Question: I've setup a web site to be localized using Global resources only. I'm having a hard time figuring out why a page is always giving inconsistent behavior every time I trigger a culture change through a drop down list. Here are my resource files:
Resources:

Here is the Base Page that is inherited by all pages:
'''
public partial class BaseWebForm : Page
{
protected override void InitializeCulture()
{
if (Session["UserLanguage"] != null)
{
String selectedLanguage = Session["UserLanguage"].ToString();
UICulture = selectedLanguage;
Culture = selectedLanguage;
CultureInfo culture = CultureInfo.CreateSpecificCulture(selectedLanguage);
Thread.CurrentThread.CurrentCulture = culture;
Thread.CurrentThread.CurrentUICulture = culture;
}
base.InitializeCulture();
}
}
'''
I'm using a Session variable, 'UserLanguage', to manage selected language. My site assumes en-US as default language and the drop down is displayed on the login page. That means the user cannot change language on any page as, upon login page, a service retrieves available languages.
I'm using Master page and I've handled the menus, breadcrumb SiteMapPath, and LTR-RTL there.
On the actual page, here is a brief:
'''
public partial class PublicLogOn : BaseWebForm
{
protected void Page_Load(object sender, EventArgs e)
{
try
{
if (Request.IsAuthenticated)
{
SiteLogger.NLogger.Info("Request Authenticated");
SiteLogin.RedirectToDefaultPage();
}
#region Handle Return URL
if (HttpContext.Current.Request.QueryString["ReturnUrl"] != null && !String.IsNullOrEmpty(HttpContext.Current.Request.QueryString["ReturnUrl"]))
{
var tempUrl = HttpContext.Current.Request.QueryString["ReturnUrl"];
SiteLogger.NLogger.Info("Return URL : " + tempUrl);
if (tempUrl.Contains(@"/SecuredArea/AdminArea/"))
{
buttonLogOn.Visible = false;
// buttonAdminLogOn.Visible = true;
}
else if (tempUrl.Contains(@"/SecuredArea/EmployeeArea/"))
{
buttonLogOn.Visible = true;
// buttonAdminLogOn.Visible = false;
}
else
{
// buttonLogOn.Visible = buttonAdminLogOn.Visible = true;
buttonLogOn.Visible = true;
}
}
#endregion
if (!Page.IsPostBack)
{
SiteLogger.NLogger.Info("Loading Languages and Directories");
// Actual language loading
if (!LoadLanguages() || !LoadDirectories())
{
SiteLogger.NLogger.Info("Loading Languages or Directories failed!");
return;
}
SiteLogger.NLogger.Info("Completed : PublicLogOn.PageLoad");
}
// Don't know why this fails and the drop-down still shows en-US even culture is ur-PK
//if (Session["UserLanguage"] != null)
//{
// DDLLanguages.SelectedValue = Session["UserLanguage"].ToString();
//}
}
catch (Exception ex)
{
SiteLogger.NLogger.Error("Error in PublicLogOn.Page_Load", ex.Message);
}
}
private Boolean LoadLanguages()
{
Boolean methodResult;
try
{
SiteLogger.NLogger.Info("In Load Languages");
// This line also mess up
// Session["UserLanguage"] = null;
DDLLanguages.Items.Clear();
var fetchedLanguages = UserManagePage.GetOrganizationLanguages();
foreach (var oneFetchedLanguage in fetchedLanguages)
{
DDLLanguages.Items.Add(new ListItem(oneFetchedLanguage.LanguageSymbol, oneFetchedLanguage.LanguageSymbol));
}
if (fetchedLanguages.Count() == 1)
{
DDLLanguages.Enabled = false;
}
methodResult = true;
}
catch (Exception exp)
{
SiteLogger.NLogger.Error("Error in load languages : ", exp.ToString());
labelMessage.Text = MessageFormatter.GetFormattedErrorMessage("Error retrieving organization languages.");
methodResult = false;
}
return methodResult;
}
private Boolean LoadDirectories()
{
// Nothing to-do with code-in-question
}
protected void ButtonLogOn_Click(object sender, EventArgs e)
{
// Nothing to-do with code-in-question
}
protected void DDLLanguages_SelectedIndexChanged(object sender, EventArgs e)
{
Session["UserLanguage"] = DDLLanguages.SelectedValue;
// Reload-hack. Was recommended on SO.
Response.Redirect(Request.Url.AbsolutePath);
}
}
'''
After all of this, there one more point where the session variable is used as read-only: I'm using a header to tell my server that the client's using xyz language and that server should return translated data, where applicable:
'''
public class CustomInspectorBehavior : IClientMessageInspector, IEndpointBehavior
{
#region IClientMessageInspector
public object BeforeSendRequest(ref Message request, IClientChannel channel)
{
string languageIdentifier;
if (HttpContext.Current.Session["UserLanguage"] != null)
{
languageIdentifier = HttpContext.Current.Session["UserLanguage"].ToString();
}
else
{
languageIdentifier = CultureInfo.CurrentCulture.ToString();
}
var typedHeader = new MessageHeader<string>(languageIdentifier);
var untypedHeader = typedHeader.GetUntypedHeader("LanguageIdentifier", "");
request.Headers.Add(untypedHeader);
return null;
}
#endregion
#region IEndpointBehavior
public void ApplyClientBehavior(ServiceEndpoint endpoint, ClientRuntime clientRuntime)
{
var inspector = new CustomInspectorBehavior();
clientRuntime.MessageInspectors.Add(inspector);
}
#endregion
}
'''
Expected: I change the selected value on the drop-down and the page reload with new language + secure the selection in session. Now upon going to other pages, the new language is presented.
Actual: "LOL". I change the selected value from the default en-US to ur-PK and the web site updates to Urdu. All pages are in Urdu. I try to select en-US again and I realize I'm stuck with Urdu. The base page's 'InitializeCulture()' trigger way too early and it finds 'Session["UserLanguage"] = ur-PK'. After that the'Page_Load'of the'PublicLogOn'page triggers effectively putting Drop down's selected value to still ur-PK. After that'DDLLanguages_SelectedIndexChanged'of the'PublicLogOn' page triggers updating the session variable to the selected value which is set to ur-PK from the recent PageLoad. Issue. The Hack triggers in the end repeating the cycle one more time.
I'm trying a number of things but end in this mini-loop. Any help will be appriciated.
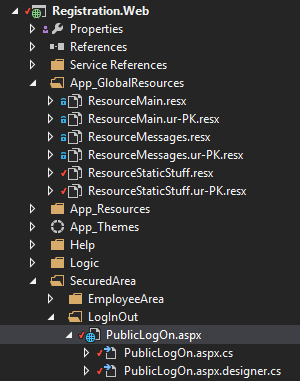
Answer: I re-did the whole thing from scratch. Turns out there was one or two variables being static at IIS level which were the cause of all the pain.